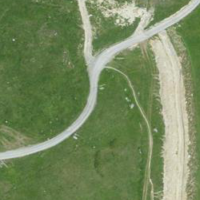
EUNIS habitat code: 26
Species observed at this site:
Viola calcarata
Hedysarum hedysaroides
Dactylorhiza viridis